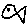
Label: fish